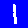
Digit: 1